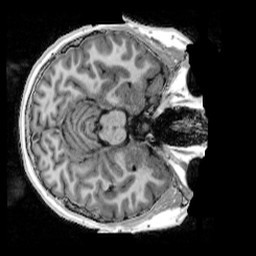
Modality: UNIT1_denoised
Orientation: axial
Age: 13
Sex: female
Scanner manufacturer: siemens
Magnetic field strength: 3 T
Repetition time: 4 s
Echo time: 0.00303 s